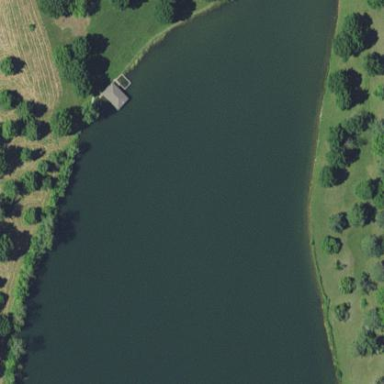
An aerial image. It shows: Serene lake surrounded by nature.